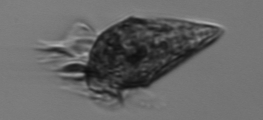
Label: Strombidium_wulffi